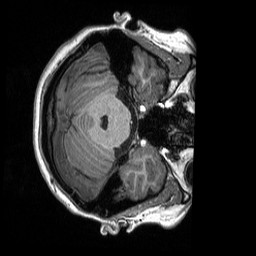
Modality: T1w
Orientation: axial
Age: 22
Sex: female
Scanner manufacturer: siemens
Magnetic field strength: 3 T
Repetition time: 2.3 s
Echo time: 0.00298 s